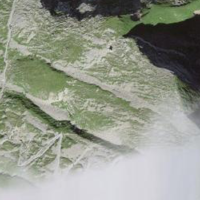
EUNIS habitat code: 48
Species observed at this site:
Parnassia palustris
Saxifraga oppositifolia
Dryas octopetala